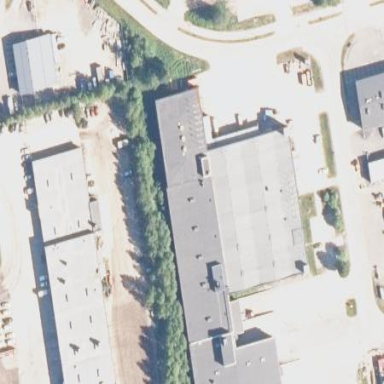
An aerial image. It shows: Commercial building.